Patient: sex M, age 52
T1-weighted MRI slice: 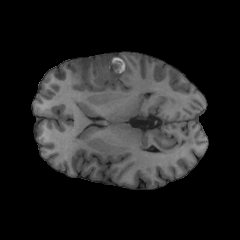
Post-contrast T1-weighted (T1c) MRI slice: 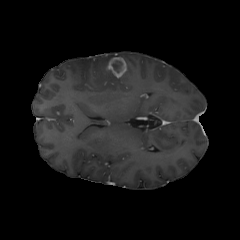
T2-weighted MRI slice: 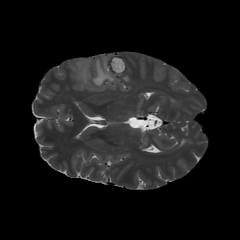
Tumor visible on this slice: yes
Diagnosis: Glioblastoma, IDH-wildtype
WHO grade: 4